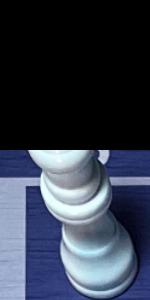
Label: King_White